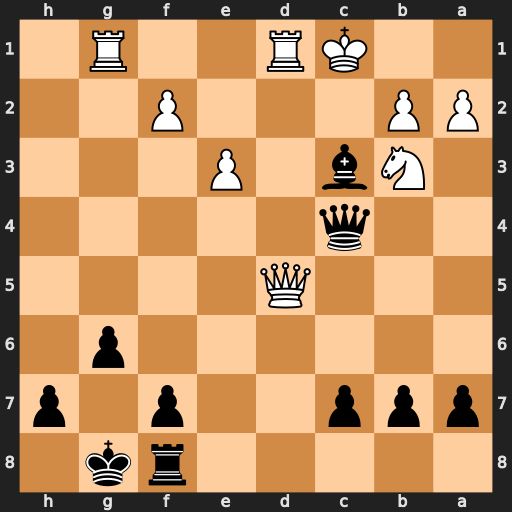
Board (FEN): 5rk1/ppp2p1p/6p1/3Q4/2q5/1Nb1P3/PP3P2/2KR2R1
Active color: b
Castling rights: -
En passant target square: -
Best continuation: Bd2+ Kxd2 Qxd5+